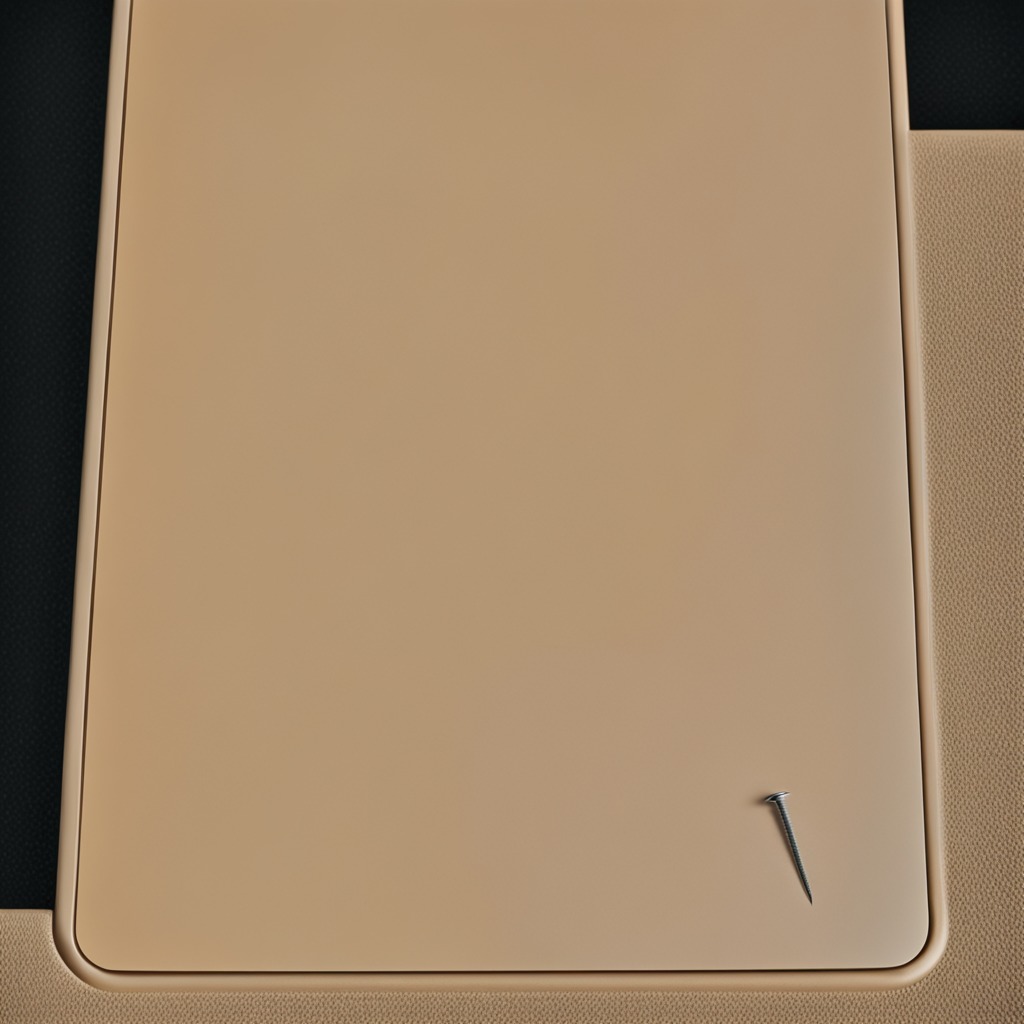
An iron nail is lying on the textured surface of the table.